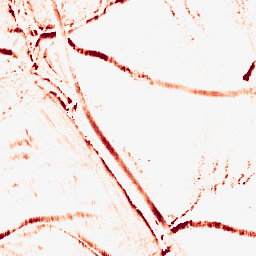
Category: morphological
Decomposition family: morphological_rect
Decomposition parameters: operation: opening
width: 5
height: 10
Upsampling method: regularized
Upsampling parameters: scale: 2
lambda_reg: 0.001
Upsampling scale: 2